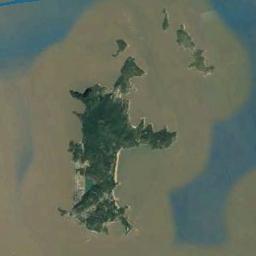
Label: island